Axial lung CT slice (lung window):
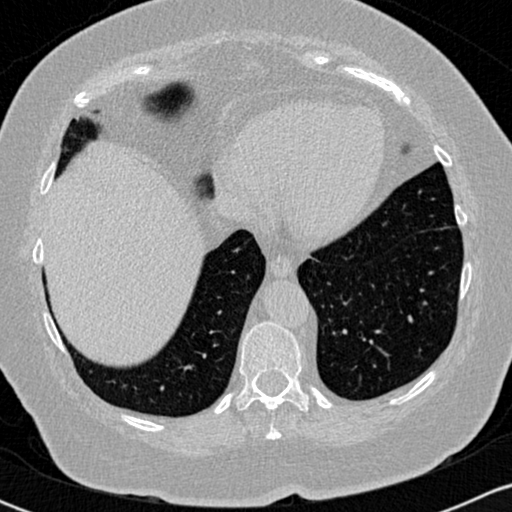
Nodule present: no